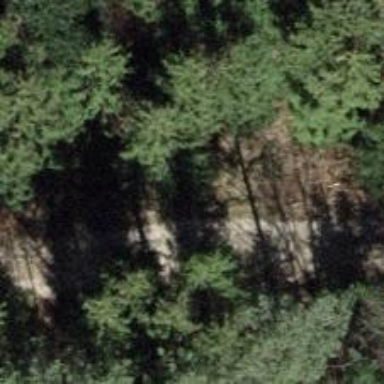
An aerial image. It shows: Gravel track with grade 2 tracktype.